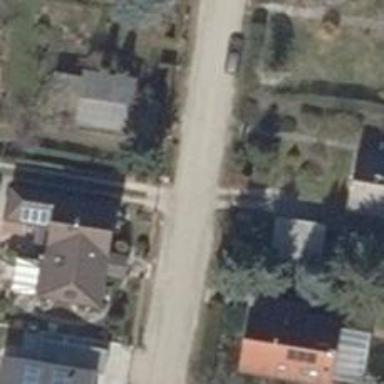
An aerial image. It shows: Driveway.